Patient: sex M, age 47
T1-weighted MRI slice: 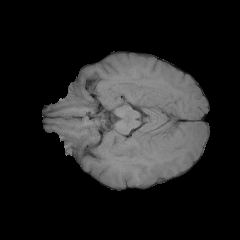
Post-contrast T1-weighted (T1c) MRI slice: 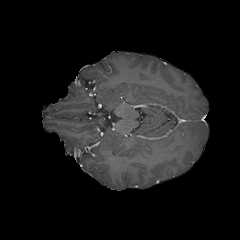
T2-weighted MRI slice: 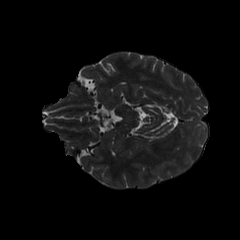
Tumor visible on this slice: no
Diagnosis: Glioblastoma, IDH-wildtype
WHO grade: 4